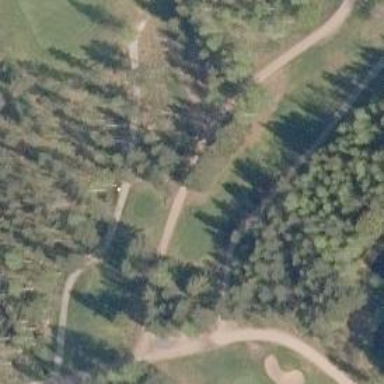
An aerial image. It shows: Pathway for golfing.